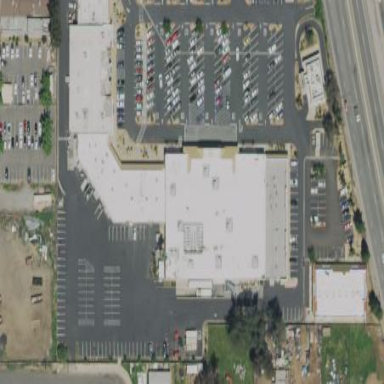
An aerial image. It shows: Retail area.